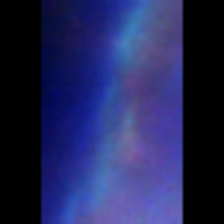
Taxon: Unknown_full_image
Group: Unknown